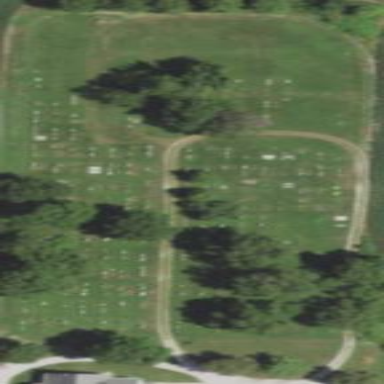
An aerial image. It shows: Cemetery.